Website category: university
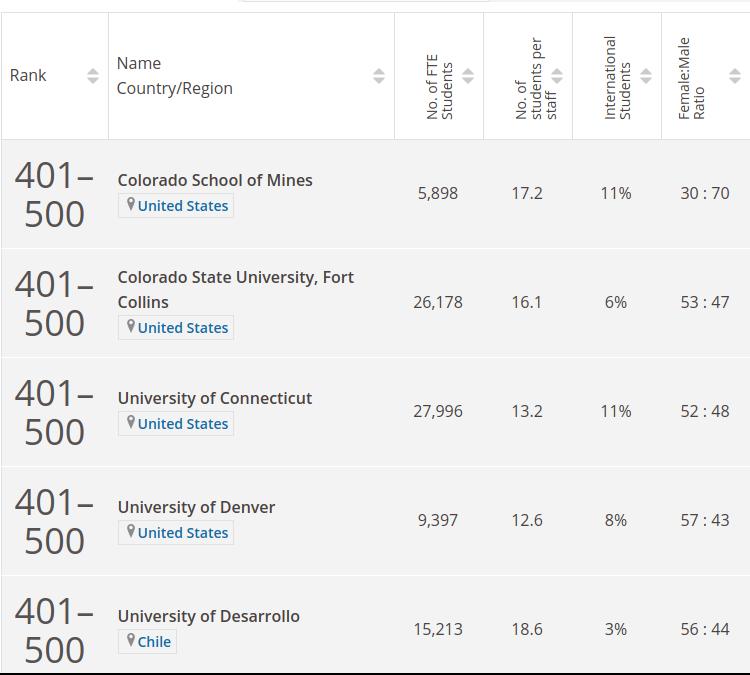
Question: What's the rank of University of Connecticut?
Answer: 401500

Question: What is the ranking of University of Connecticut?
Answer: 401500

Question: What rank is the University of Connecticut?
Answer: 401500

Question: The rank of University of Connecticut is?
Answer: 401500

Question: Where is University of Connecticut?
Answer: United States

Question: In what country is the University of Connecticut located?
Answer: United States

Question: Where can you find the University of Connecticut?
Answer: United States

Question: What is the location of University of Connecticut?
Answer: United States

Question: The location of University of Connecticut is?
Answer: United States

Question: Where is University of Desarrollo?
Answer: Chile

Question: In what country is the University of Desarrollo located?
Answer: Chile

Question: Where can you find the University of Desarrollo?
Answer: Chile

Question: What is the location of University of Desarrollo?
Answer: Chile

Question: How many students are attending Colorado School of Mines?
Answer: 5,898

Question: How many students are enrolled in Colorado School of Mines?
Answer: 5,898

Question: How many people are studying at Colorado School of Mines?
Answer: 5,898

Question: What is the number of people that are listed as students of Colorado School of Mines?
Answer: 5,898

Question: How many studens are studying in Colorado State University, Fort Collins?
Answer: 26,178

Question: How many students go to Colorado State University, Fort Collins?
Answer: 26,178

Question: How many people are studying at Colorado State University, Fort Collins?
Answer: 26,178

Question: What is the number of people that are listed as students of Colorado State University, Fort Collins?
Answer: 26,178

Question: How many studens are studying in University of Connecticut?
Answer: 27,996

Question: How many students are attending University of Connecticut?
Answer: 27,996

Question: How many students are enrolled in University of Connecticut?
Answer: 27,996

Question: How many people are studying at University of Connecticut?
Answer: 27,996

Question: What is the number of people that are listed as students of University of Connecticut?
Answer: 27,996

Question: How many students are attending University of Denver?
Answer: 9,397

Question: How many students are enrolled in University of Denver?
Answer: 9,397

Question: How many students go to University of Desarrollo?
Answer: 15,213

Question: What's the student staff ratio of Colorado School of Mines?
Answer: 17.2

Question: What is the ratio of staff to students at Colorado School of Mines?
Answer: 17.2

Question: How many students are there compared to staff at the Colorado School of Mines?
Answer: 17.2

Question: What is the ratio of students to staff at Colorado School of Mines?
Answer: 17.2

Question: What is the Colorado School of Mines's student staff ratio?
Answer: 17.2

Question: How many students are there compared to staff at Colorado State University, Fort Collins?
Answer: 16.1

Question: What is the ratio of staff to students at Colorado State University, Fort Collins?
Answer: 16.1

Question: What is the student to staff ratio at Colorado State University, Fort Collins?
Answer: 16.1

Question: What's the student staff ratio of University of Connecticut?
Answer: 13.2

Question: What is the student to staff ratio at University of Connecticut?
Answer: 13.2

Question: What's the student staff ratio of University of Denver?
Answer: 12.6

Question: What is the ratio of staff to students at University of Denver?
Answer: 12.6

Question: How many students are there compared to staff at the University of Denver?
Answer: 12.6

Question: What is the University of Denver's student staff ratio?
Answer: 12.6

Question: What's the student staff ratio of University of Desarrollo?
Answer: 18.6

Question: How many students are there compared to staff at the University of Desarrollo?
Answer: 18.6

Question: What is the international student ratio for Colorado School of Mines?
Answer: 11%

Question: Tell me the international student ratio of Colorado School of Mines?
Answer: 11%

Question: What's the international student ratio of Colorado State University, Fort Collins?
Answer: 6%

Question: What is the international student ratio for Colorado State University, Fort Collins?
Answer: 6%

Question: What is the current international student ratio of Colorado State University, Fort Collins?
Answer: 6%

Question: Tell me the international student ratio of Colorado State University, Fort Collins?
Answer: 6%

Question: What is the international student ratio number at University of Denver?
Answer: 8%

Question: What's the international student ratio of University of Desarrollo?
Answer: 3%

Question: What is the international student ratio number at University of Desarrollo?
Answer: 3%

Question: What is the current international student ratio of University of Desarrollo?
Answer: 3%

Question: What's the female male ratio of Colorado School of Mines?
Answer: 30 : 70

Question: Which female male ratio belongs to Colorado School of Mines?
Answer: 30 : 70

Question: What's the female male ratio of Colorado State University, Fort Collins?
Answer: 53 : 47

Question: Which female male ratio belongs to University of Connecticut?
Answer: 52 : 48

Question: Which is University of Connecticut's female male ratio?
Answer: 52 : 48

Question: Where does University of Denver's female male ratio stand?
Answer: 57 : 43

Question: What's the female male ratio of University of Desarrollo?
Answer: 56 : 44

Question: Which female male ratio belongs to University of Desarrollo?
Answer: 56 : 44

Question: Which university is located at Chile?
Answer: University of Desarrollo